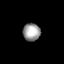
Tissue: lung
Cell type: Fibroblasts
Senescence score: 0.5566
Nuclear area (px): 292
Mean DAPI intensity: 160.586